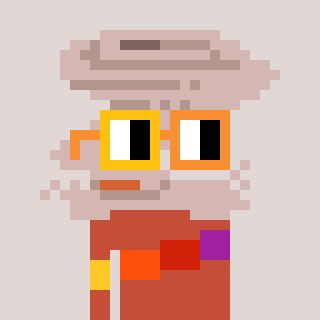
a pixel art character with square yellow and orange glasses, a tornado-shaped head and a rust-colored body on a warm background